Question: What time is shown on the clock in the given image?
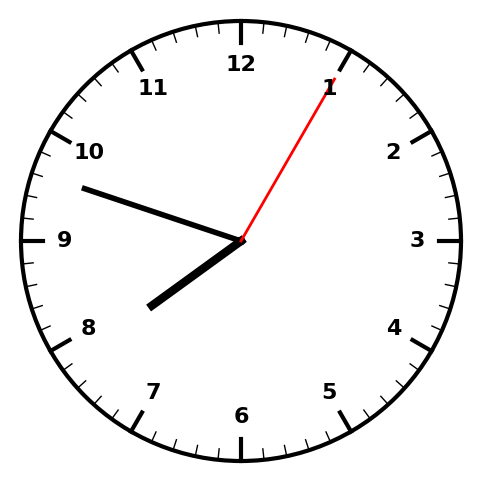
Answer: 07:48:05